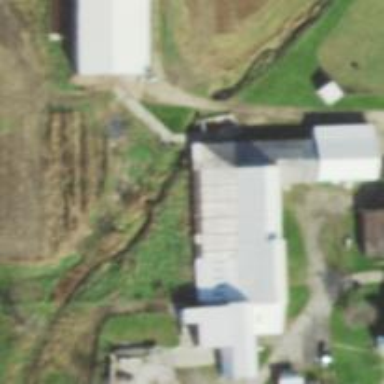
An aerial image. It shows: Farm.